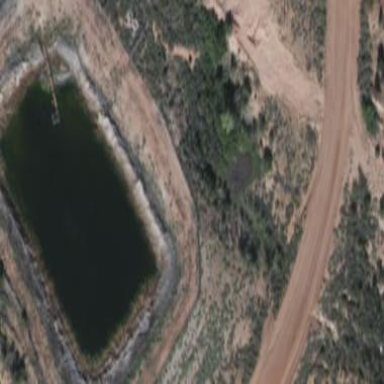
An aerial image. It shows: Reservoir of water.